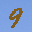
Label: 9